Question: What is quick way to check collision between 2 rectangles then you have rectangle coordinates like:
Red rectangle: A1(x1, y1), B1(x2, y2).
Blue rectangle: A2(x3, y3), B2(x4, y4).

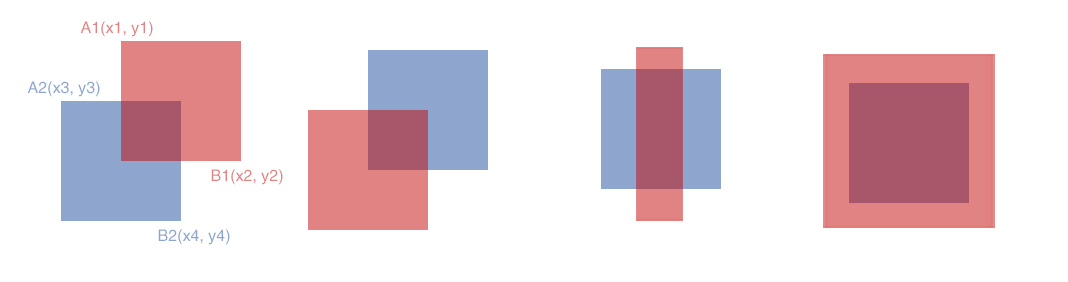
Answer: hitTestObject is your hero.
'''
// Create Box1
var box1:Sprite = new Sprite();
box1.graphics.beginFill(0x0000FF);
box1.graphics.drawRect(0, 0, x2-x1, y2-y1);
box1.graphics.endFill();
box1.x = x1;
box1.y = y1;
addChild(box1);
// Create Box2
var box2:Sprite = new Sprite();
box2.graphics.beginFill(0x0000FF);
box2.graphics.drawRect(0, 0, x4-x3, y4-y3);
box2.graphics.endFill();
box2.x = x3;
box2.y = y3;
addChild(box2);
//Now test if collide
var _collide:Boolean = box1.hitTestObject(box2);
'''